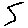
Label: zigzag